Question: Getting this error for the method 'setCircle' as you see in the photograph. It makes no sense at all: the method above, 'setIsToday:', is recognised just fine and is declared only once, directly above the 'setCircle' method. as you can see, the method exists in the code only once, with two calls of this form:
'''
[cell setIsToday];
'''
which succeeded in both cases. If I do:
'''
[cell setCircle];
'''
instead I get the error.

Tried an Xcode restart, clean build, etc. No luck.
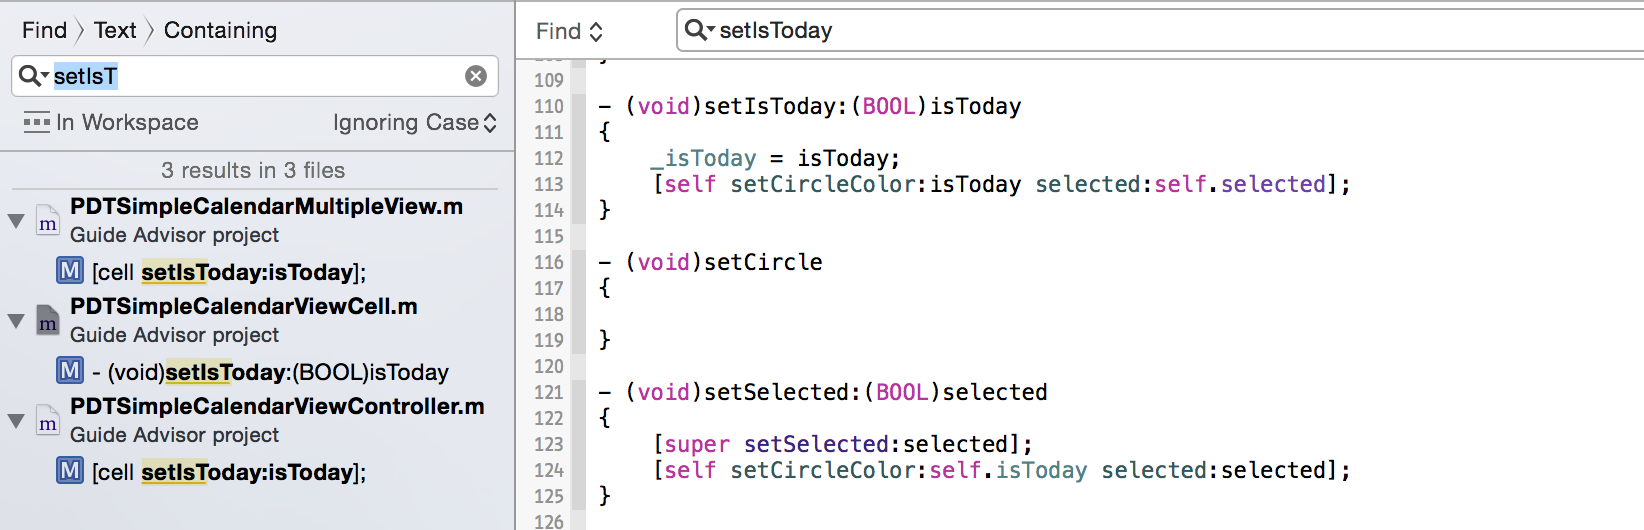
Answer: Where are you calling it from? If you are calling it from another object, 'setCircle' must be declared in your .h header. Perhaps you forgot?